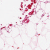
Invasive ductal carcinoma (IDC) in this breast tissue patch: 0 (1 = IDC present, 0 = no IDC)